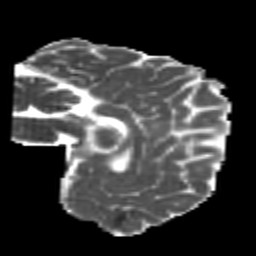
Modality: MD
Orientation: sagittal
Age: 24
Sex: male
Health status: healthy
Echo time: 0.074 s